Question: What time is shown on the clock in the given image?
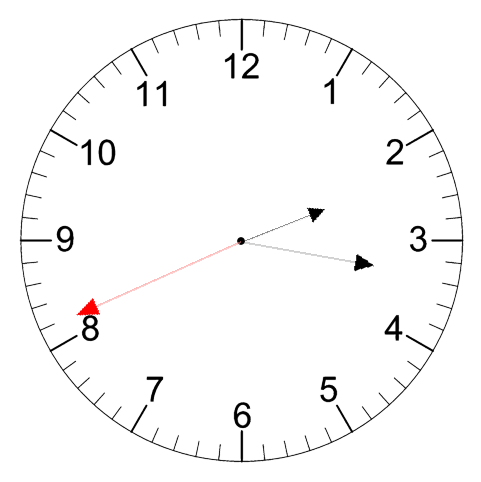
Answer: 02:16:41